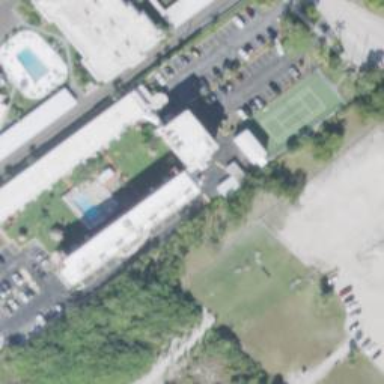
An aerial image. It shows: Hotel building.